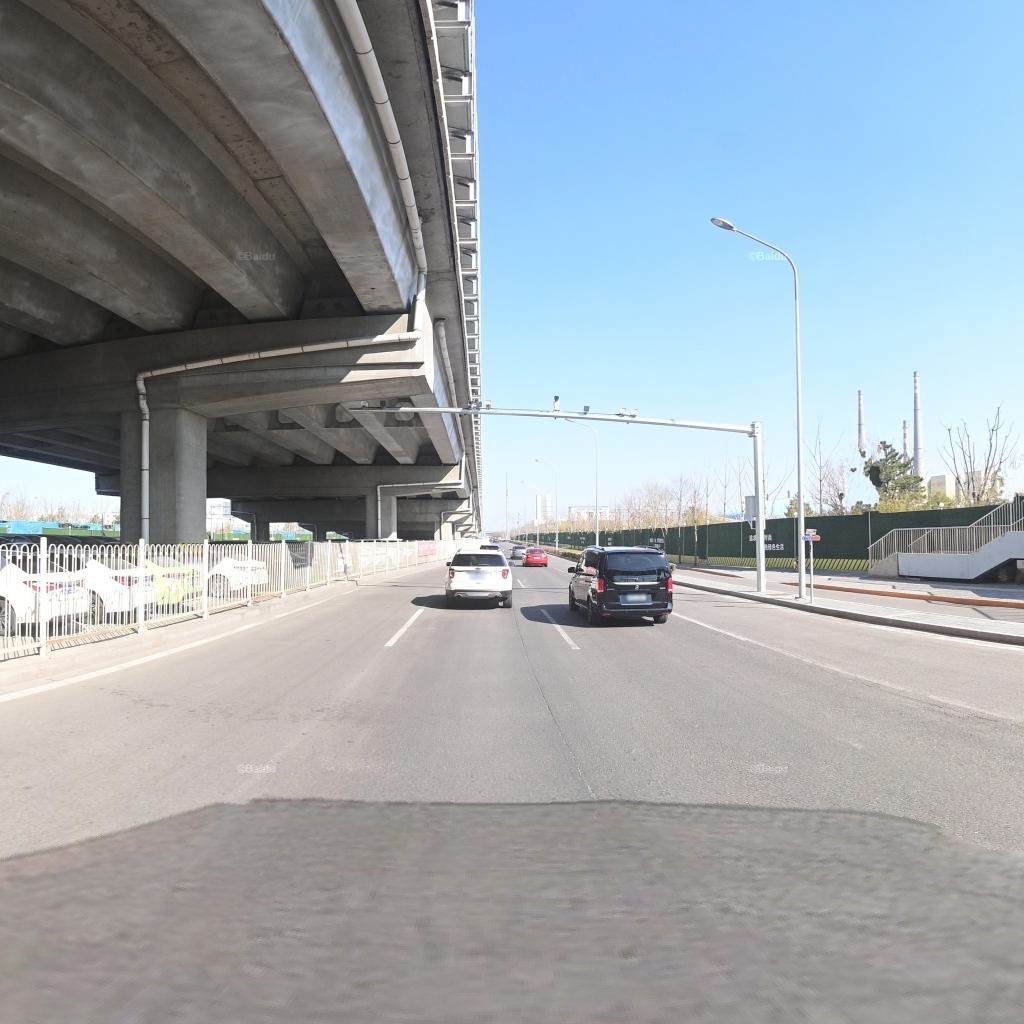
Region: Chaoyang
Road damage annotations: longitudinal crack, longitudinal crack